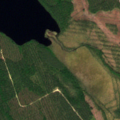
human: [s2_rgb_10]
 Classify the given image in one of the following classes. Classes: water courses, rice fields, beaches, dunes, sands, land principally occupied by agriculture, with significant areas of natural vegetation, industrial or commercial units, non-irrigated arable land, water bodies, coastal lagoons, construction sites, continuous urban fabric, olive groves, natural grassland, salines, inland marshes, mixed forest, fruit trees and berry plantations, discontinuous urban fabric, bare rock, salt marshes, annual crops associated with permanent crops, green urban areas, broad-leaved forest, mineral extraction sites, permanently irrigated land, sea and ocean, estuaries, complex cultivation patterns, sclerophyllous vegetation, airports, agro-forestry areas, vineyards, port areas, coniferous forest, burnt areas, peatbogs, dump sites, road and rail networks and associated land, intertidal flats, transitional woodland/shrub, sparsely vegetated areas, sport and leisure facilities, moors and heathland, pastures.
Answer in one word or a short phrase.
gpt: coniferous forest, mixed forest, transitional woodland/shrub, water bodies